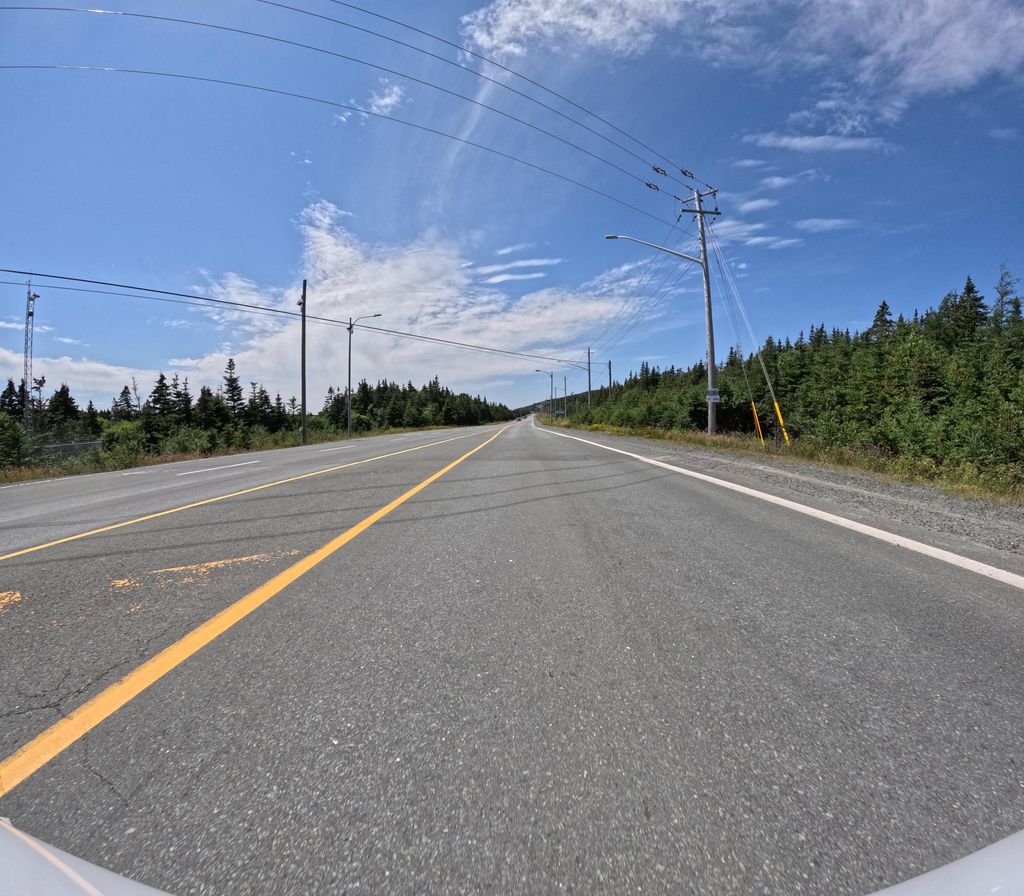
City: st_johns